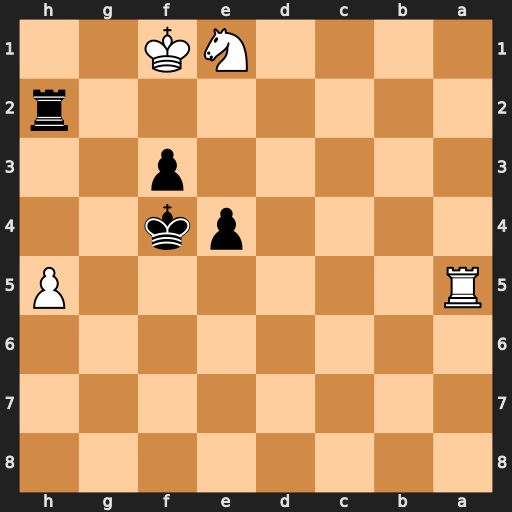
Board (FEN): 8/8/8/R6P/4pk2/5p2/7r/4NK2
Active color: b
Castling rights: -
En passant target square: -
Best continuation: Rh1+ Kf2 e3#